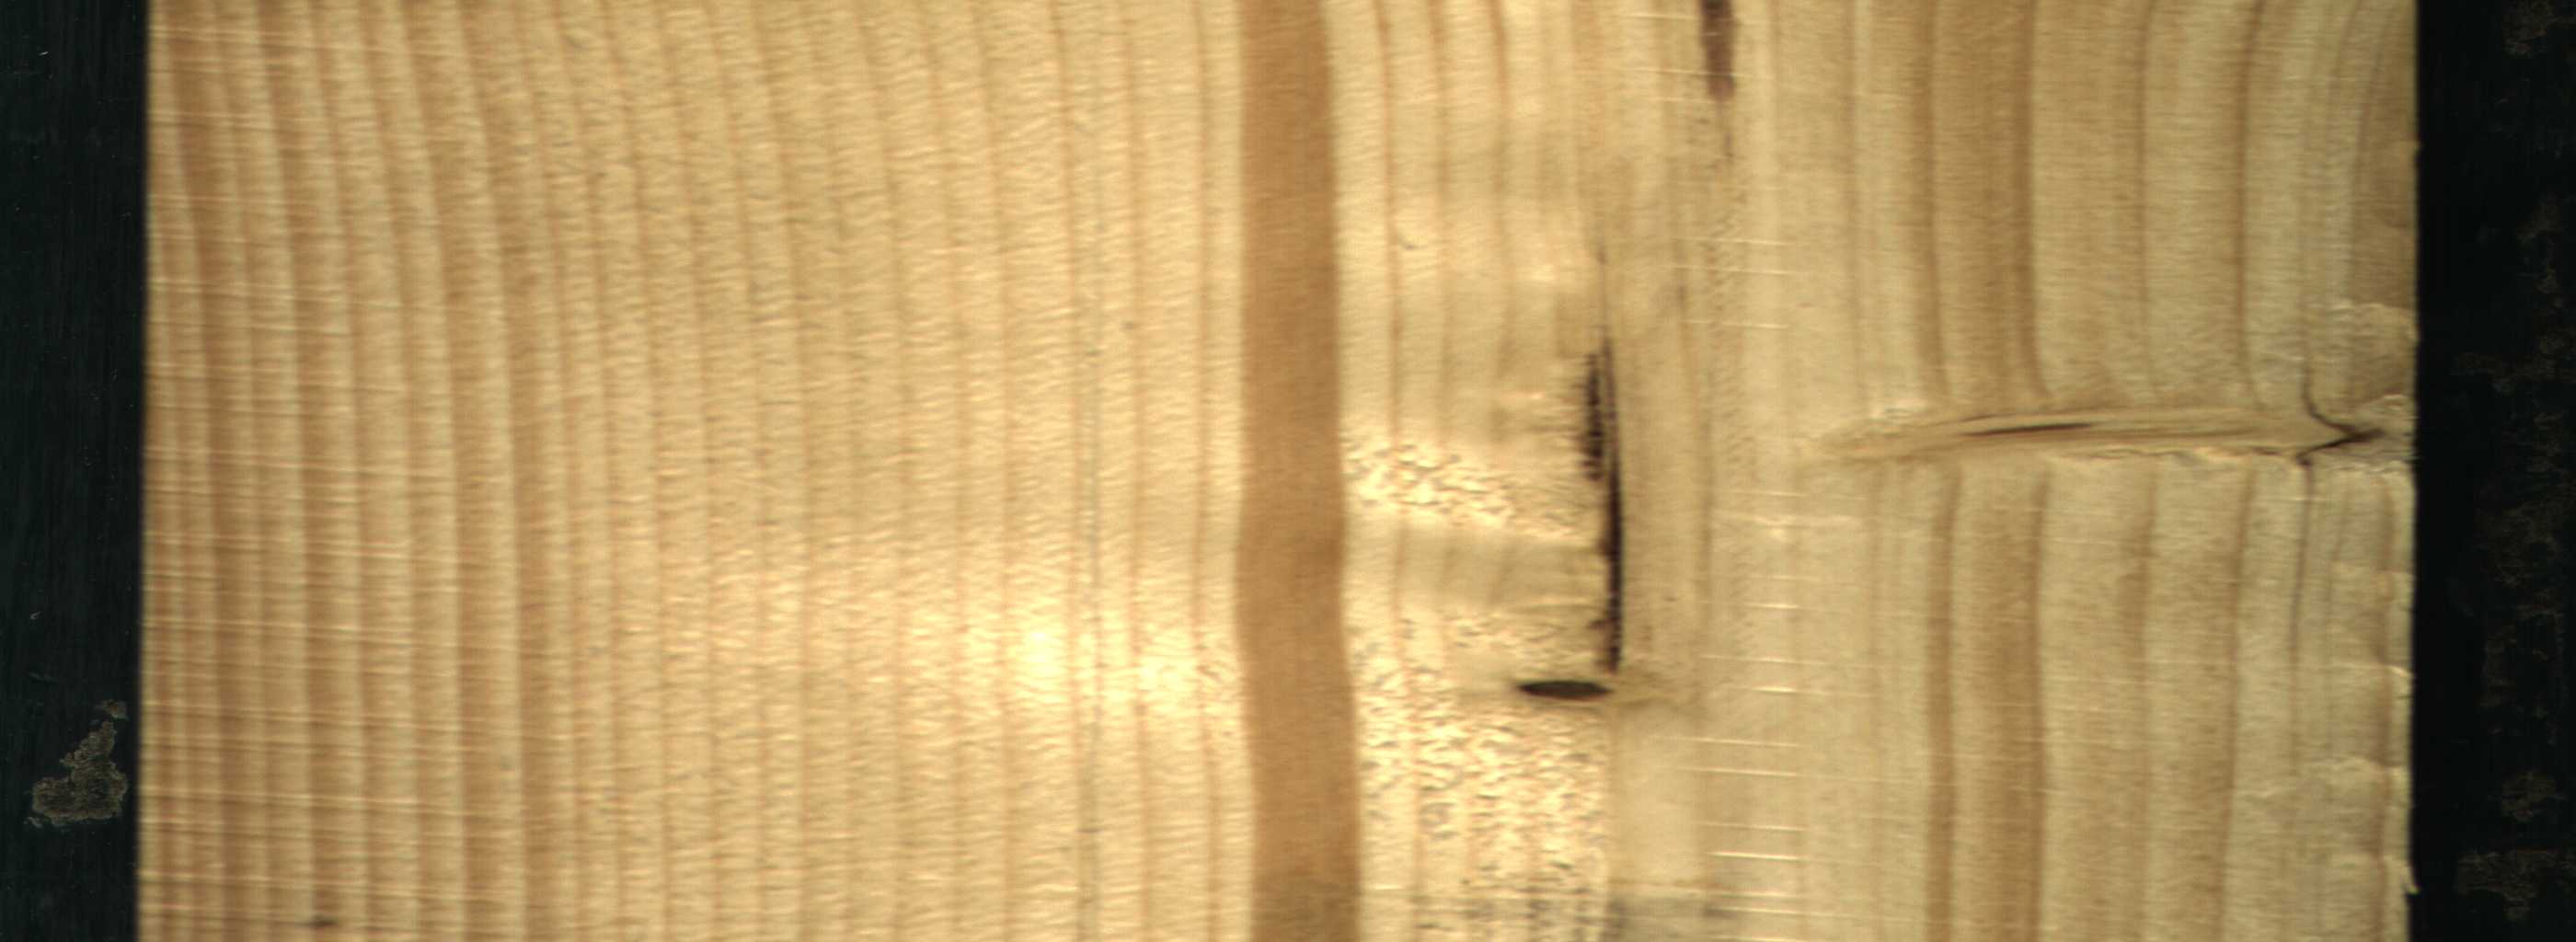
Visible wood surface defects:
resin
resin
Quartzity
Dead_Knot
Dead_Knot
Live_Knot